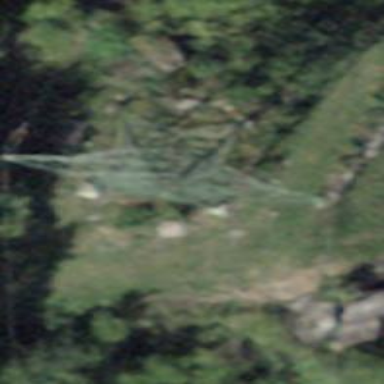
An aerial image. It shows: Power line in the image.